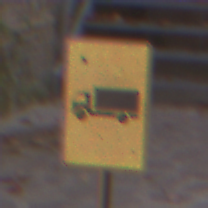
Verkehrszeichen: KFZZulaessigeGesamtmasse3Komma5TOhnePfeilsymbol
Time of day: MorningAfternoon
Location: Outdoor (Urban)
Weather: Clear
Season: NotSpecified
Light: Natural